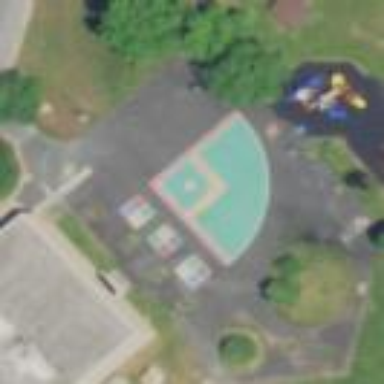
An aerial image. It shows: Schoolyard designated as leisure land.